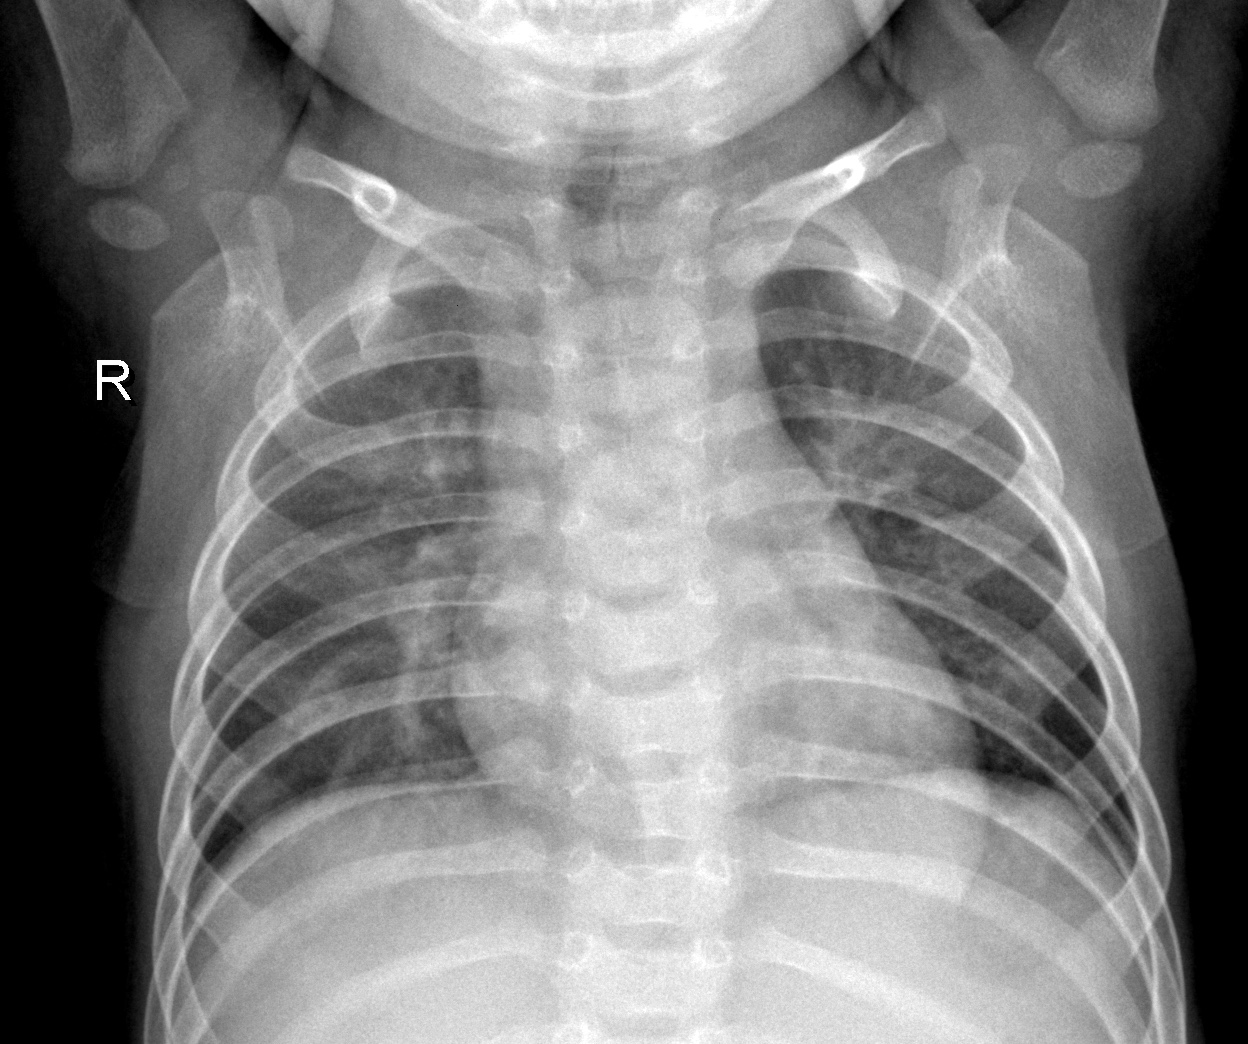
Diagnosis: NORMAL